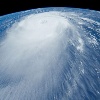
Label: cloud